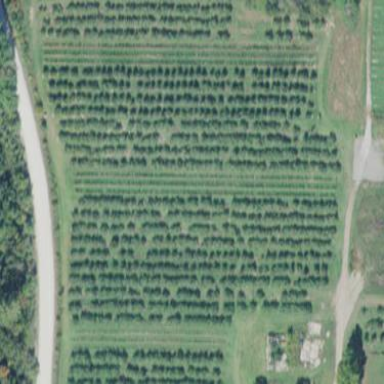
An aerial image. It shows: Orchard.